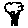
Label: tree